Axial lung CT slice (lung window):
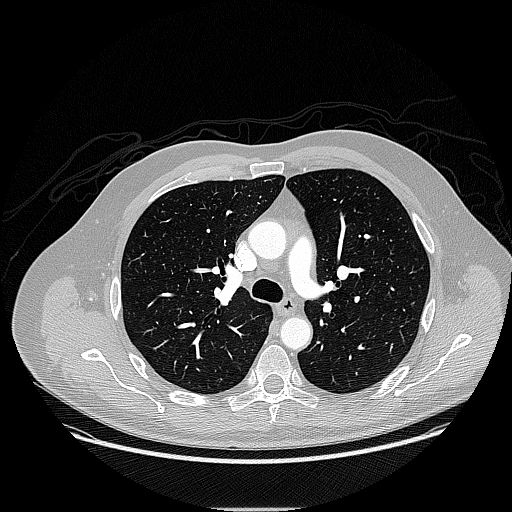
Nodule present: no